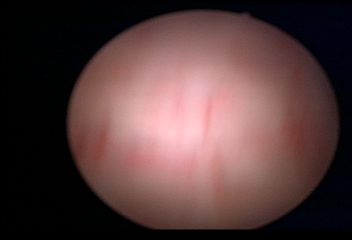
Modality: WLC
Class: Normal mucosa
Bladder cancer association: No